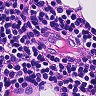
Metastatic tissue present: no